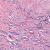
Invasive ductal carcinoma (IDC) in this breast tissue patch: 1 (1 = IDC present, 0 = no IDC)